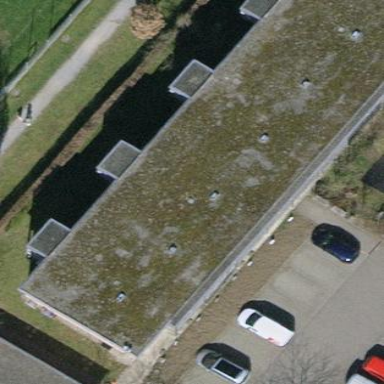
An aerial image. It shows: Flat-roofed apartment building.